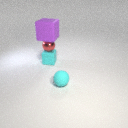
large purple rubber cube above small cyan rubber cube